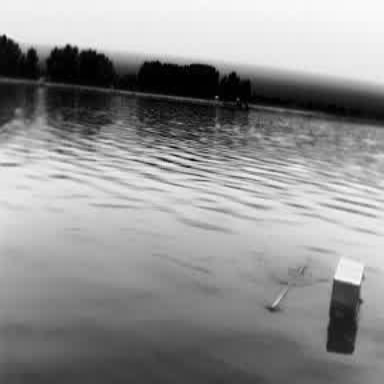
There is a fishing_boat in the infrared image.